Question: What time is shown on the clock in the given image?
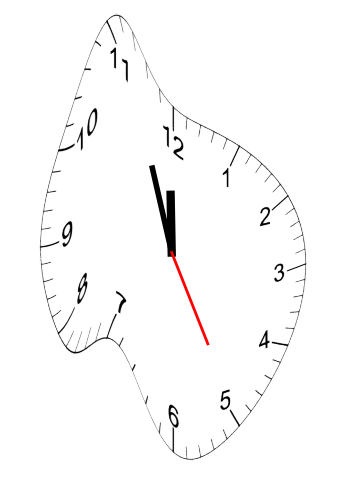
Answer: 11:56:25